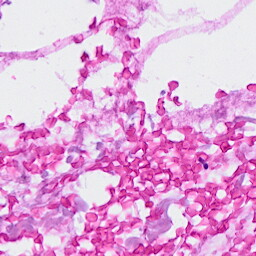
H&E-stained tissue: Breast